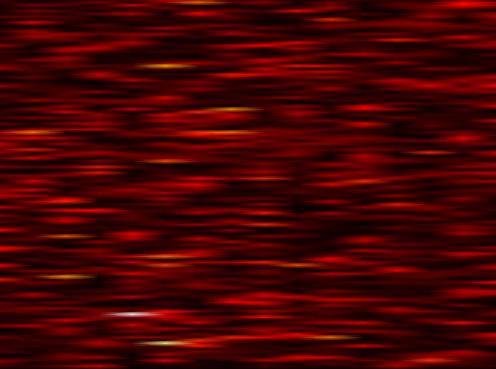
Label: UFMC